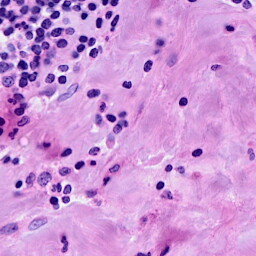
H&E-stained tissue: Breast